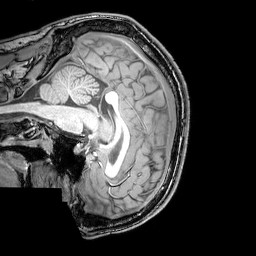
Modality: T1w
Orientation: sagittal
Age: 22
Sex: male
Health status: healthy
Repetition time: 0.081 s
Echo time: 0.037 s